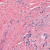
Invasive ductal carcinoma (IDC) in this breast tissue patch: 0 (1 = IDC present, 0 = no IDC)